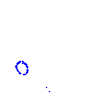
Particle: kaon